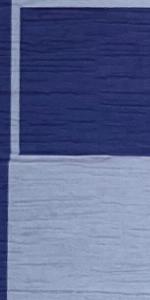
Label: Empty